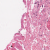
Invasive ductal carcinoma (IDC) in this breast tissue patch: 0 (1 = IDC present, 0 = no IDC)